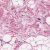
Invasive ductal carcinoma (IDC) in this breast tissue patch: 0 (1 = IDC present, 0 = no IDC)